Question: Got a question. I've got this HTML:

I press a button (which is the 'editcurrent' class) which makes something appear. That works all, but I want to check which comment is above the control-group, I want to get the value of the comment so I can decide what I want to show to the user. But how do i get this value, with closest or parent? (i'm using jQuery)
I got this code:
'''
var comments = $('.form-horizontal').contents().filter(function(){ return this.nodeType===8; })
'''
this gives me all the comments of the form. But I don't really know how to use the closest method with searching for comments.
'''
console.log($(this).closest('.control-group').children(this.nodeType===8));
'''
This is obviously not working... Could someone help me out?
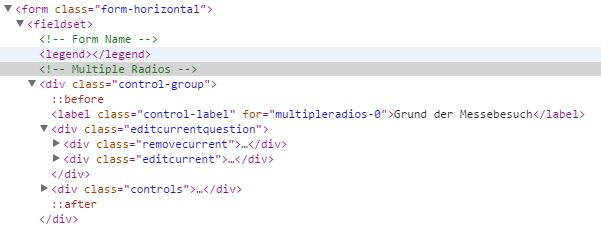
Answer: You can't use jQuery to comment nodes, but you can use it to select the '.control-group' and work backward from there, as the comment will be its previous sibling (probably with a whitespace text node in there, depending on the markup):
'''
var node = $(".form-horizontal .control-group")[0];
while (node && node.nodeType != Node.COMMENT_NODE) {
node = node.previousSibling;
}
alert(node ? node.nodeValue : "Not found");
'''
'''
<script src="https://ajax.googleapis.com/ajax/libs/jquery/1.11.1/jquery.min.js"></script>
<form class="form-horizontal">
<fieldset>
<!-- Form Name -->
<legend></legend>
<!-- Multiple Radios -->
<div class="control-group">
....
</div>
</fieldset>
</form>
'''